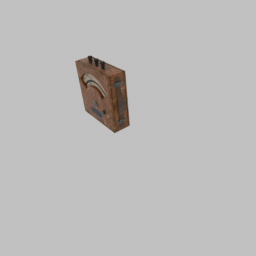
Label: electronics